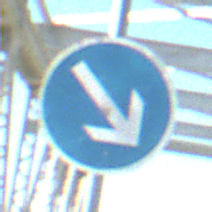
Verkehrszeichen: VorgeschriebeneVorbeifahrtRechts
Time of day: MorningAfternoon
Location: Outdoor (Special)
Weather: Clear
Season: NotSpecified
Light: Natural